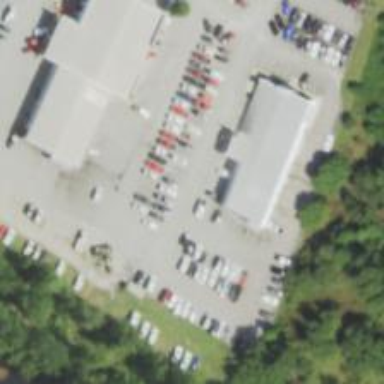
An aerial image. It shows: Car rental facility.